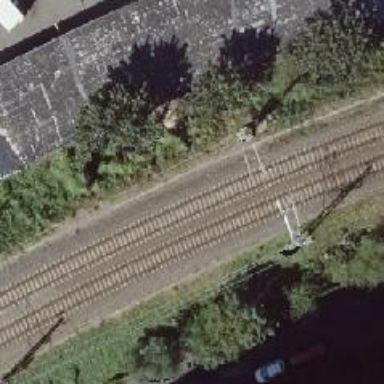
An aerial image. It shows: Catenary mast for power lines.